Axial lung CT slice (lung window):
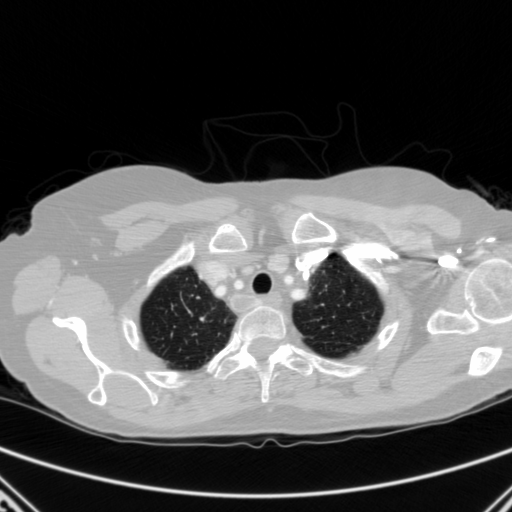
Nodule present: no